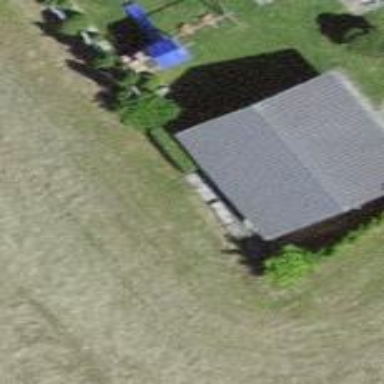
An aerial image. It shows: Shed building.